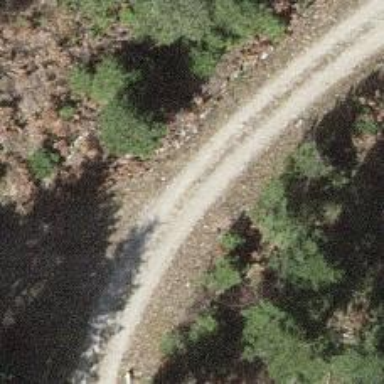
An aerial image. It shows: Unpaved track with grade2 track type.